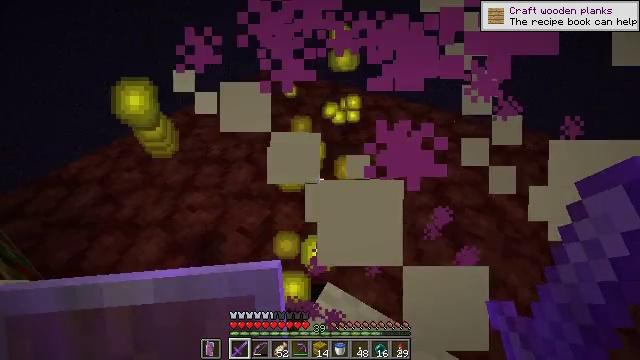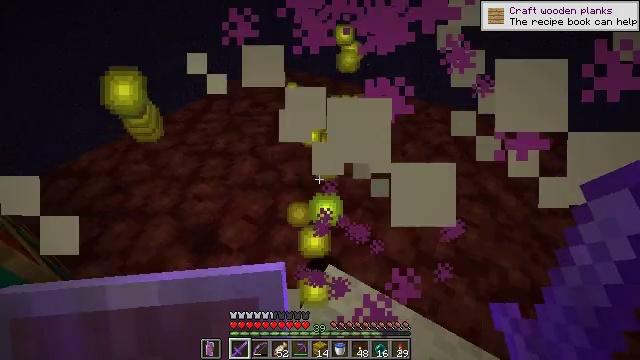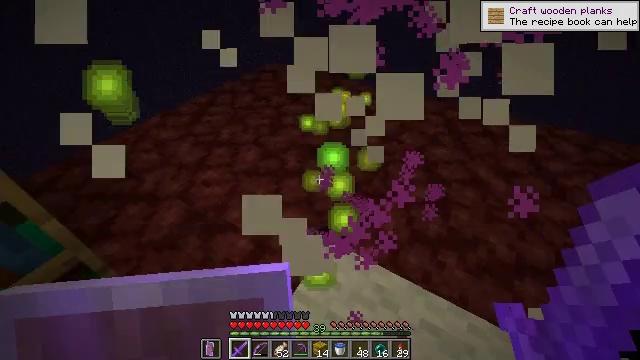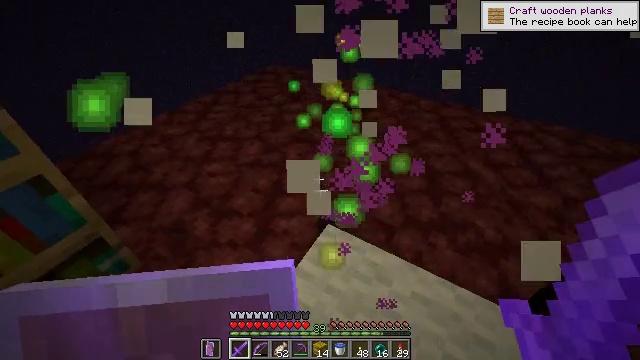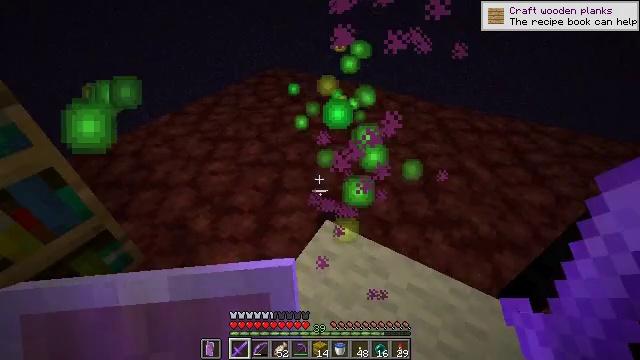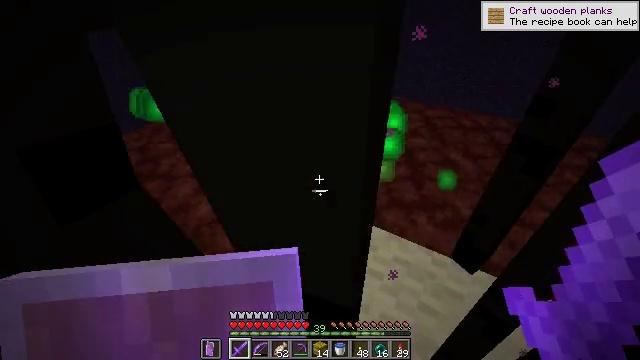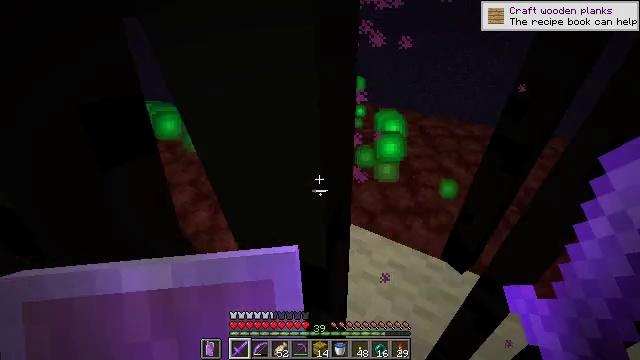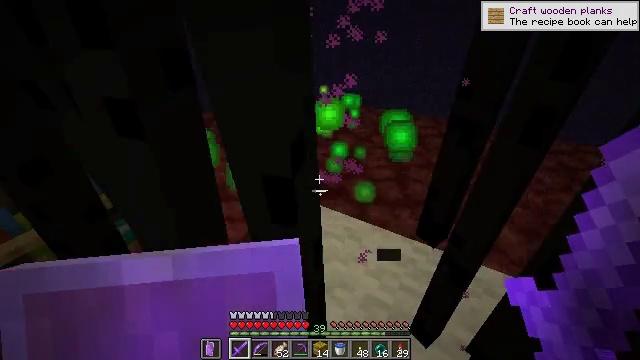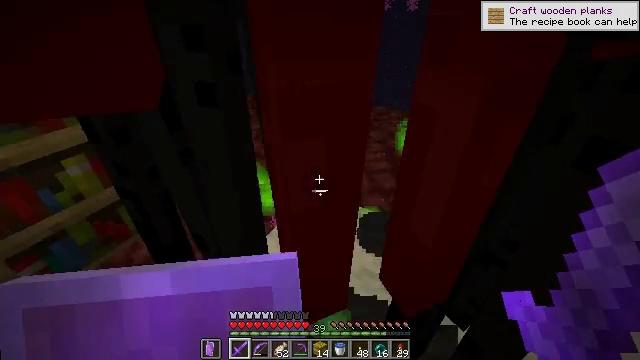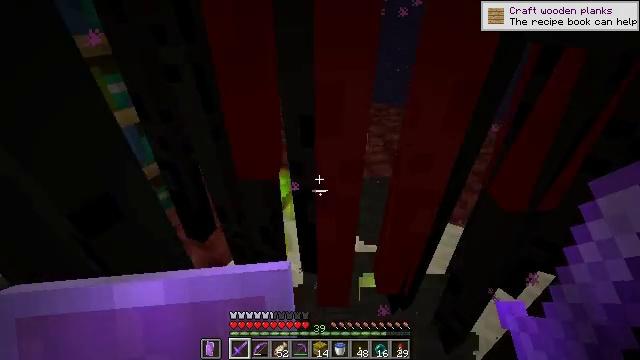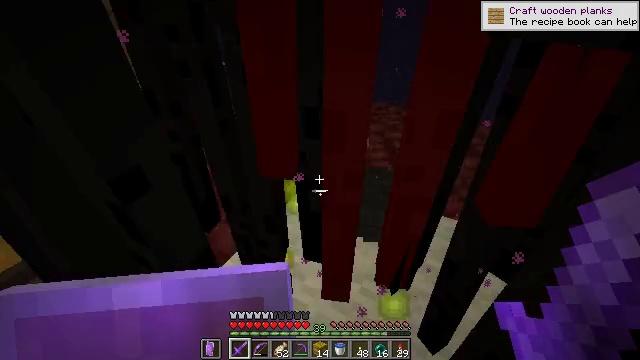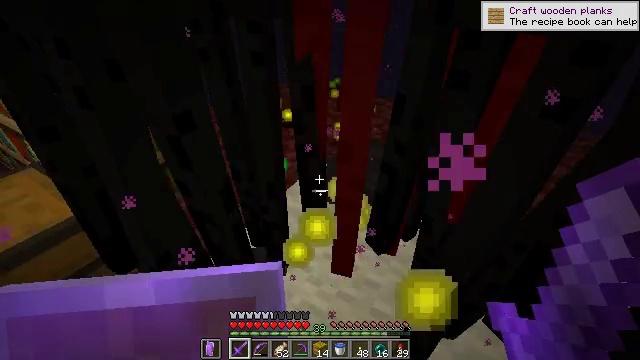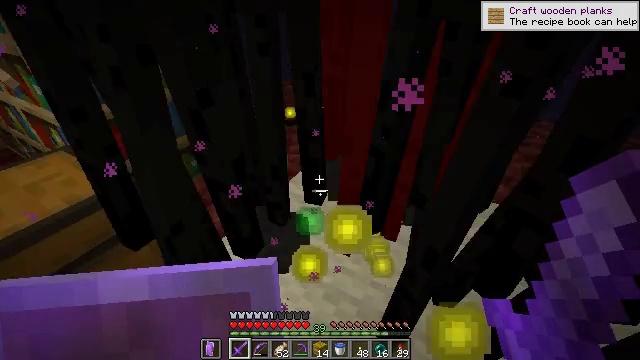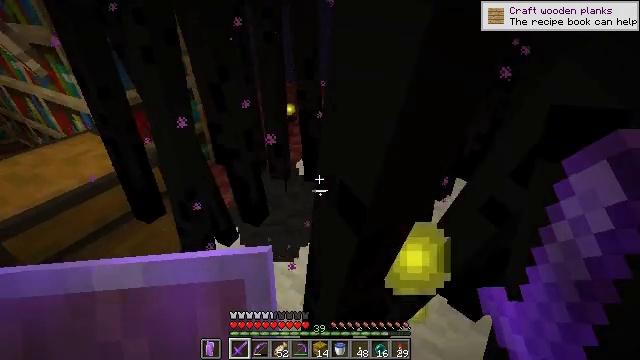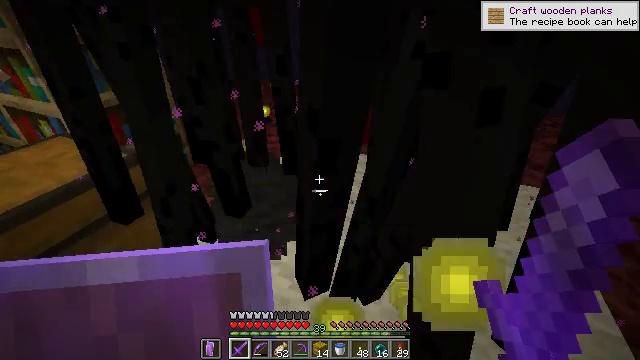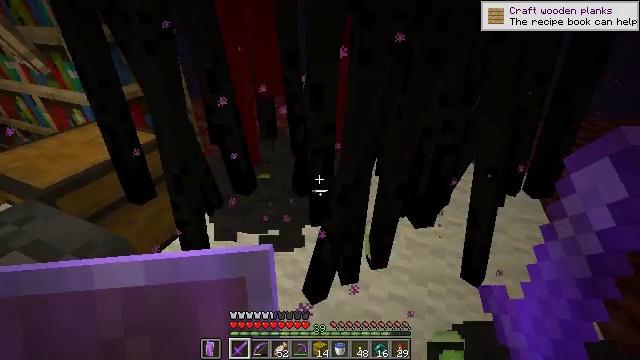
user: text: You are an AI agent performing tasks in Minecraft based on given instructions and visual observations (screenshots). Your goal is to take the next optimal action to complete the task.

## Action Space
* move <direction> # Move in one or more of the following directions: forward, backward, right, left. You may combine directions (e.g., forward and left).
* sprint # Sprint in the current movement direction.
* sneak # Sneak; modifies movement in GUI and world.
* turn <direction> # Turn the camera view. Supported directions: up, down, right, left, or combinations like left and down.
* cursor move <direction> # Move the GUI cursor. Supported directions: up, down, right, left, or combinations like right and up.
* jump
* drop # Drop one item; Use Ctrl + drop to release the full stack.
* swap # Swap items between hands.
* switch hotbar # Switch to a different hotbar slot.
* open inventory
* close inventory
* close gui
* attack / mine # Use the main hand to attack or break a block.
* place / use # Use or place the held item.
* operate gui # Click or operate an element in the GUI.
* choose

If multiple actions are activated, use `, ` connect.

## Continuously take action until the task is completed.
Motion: motion action
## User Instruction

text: Kill mobs.
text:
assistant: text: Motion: move back
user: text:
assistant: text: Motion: move back
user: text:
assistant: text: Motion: move back, turn up
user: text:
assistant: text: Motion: move back
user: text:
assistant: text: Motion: move back, turn up
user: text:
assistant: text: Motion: move back, turn up
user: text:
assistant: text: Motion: move back, turn up
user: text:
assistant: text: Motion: move back
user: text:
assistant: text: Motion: move back
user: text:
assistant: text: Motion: move back
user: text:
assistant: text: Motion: move back
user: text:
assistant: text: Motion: move back
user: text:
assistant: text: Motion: move back, turn right
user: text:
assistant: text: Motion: move back, turn right
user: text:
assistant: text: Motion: no_op
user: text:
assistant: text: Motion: no_op
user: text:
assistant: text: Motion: turn right and up
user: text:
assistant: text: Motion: turn right and up
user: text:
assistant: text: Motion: turn right and up
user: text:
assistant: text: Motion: no_op
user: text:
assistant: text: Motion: no_op
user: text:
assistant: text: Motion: turn right and up
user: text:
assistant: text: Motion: turn right and up
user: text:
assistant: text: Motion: turn right and up
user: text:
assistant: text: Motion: no_op
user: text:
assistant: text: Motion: no_op
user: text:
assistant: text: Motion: no_op
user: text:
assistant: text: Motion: no_op
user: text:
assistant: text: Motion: no_op
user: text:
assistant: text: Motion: no_op